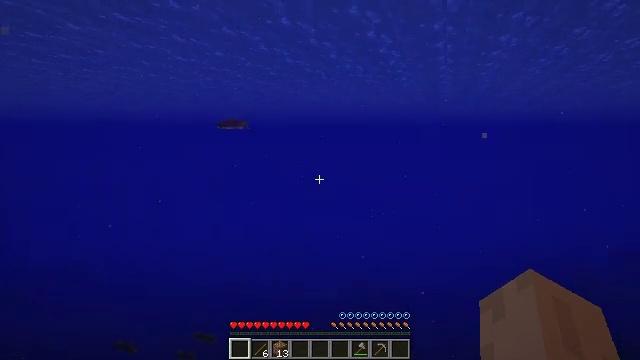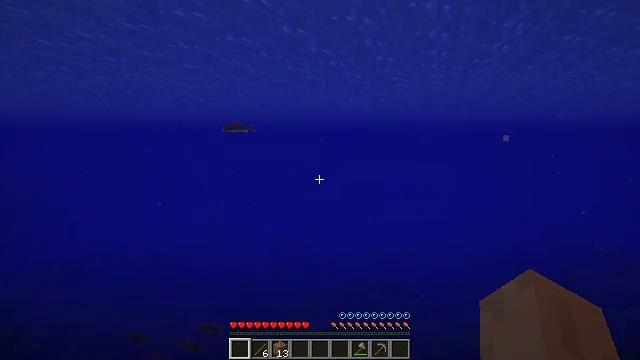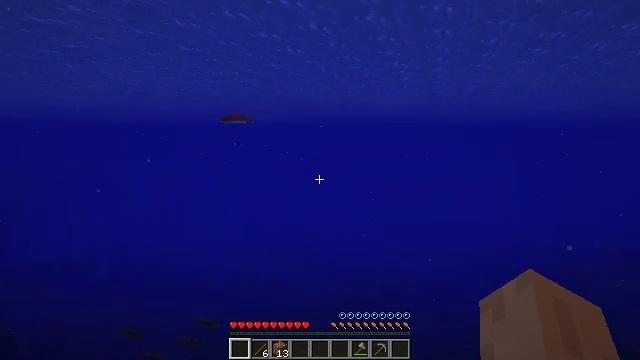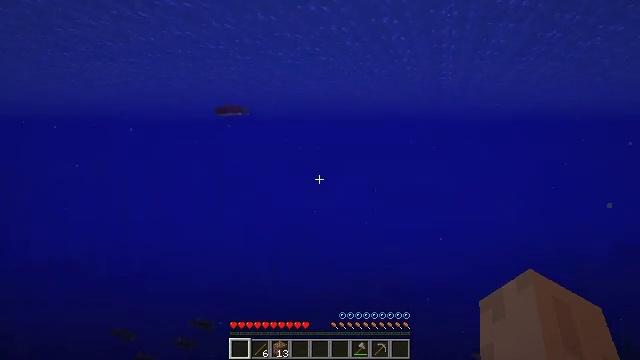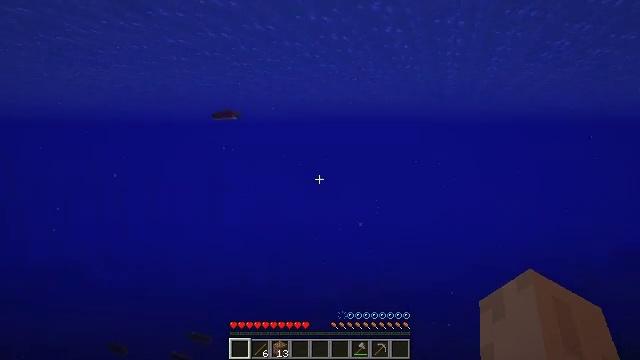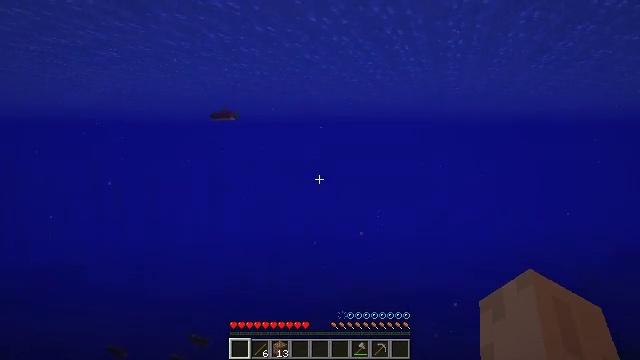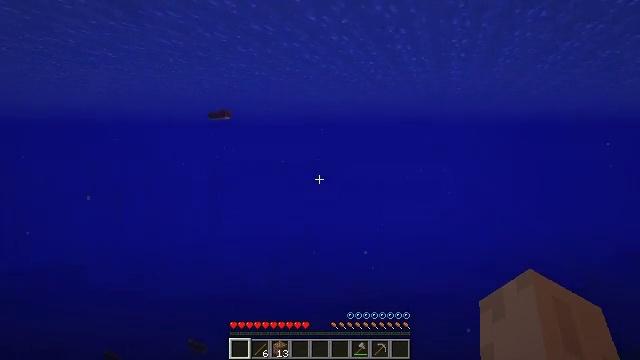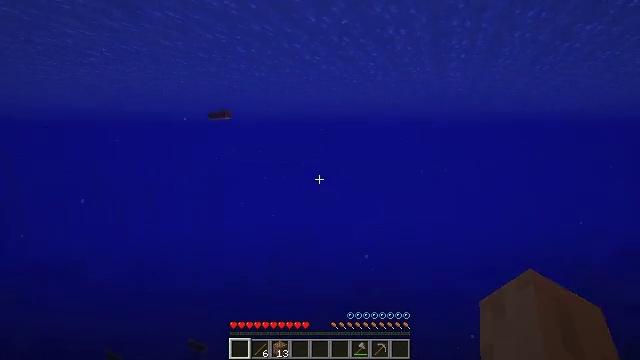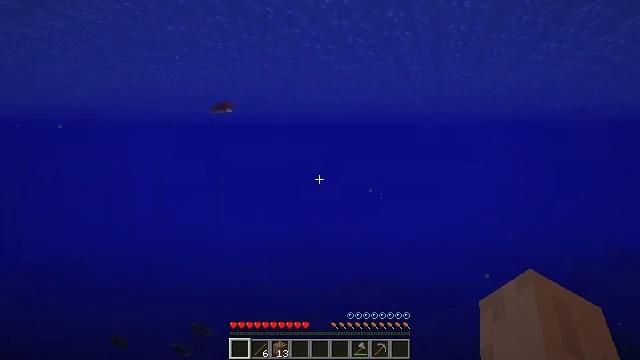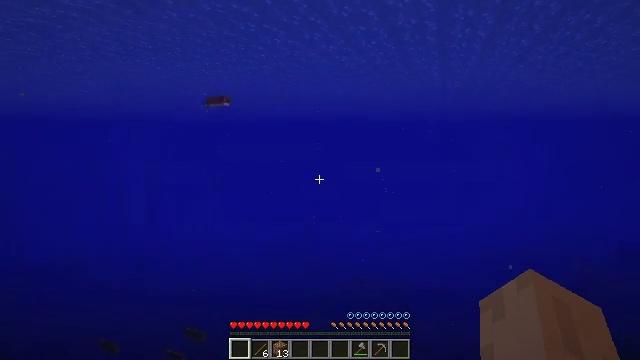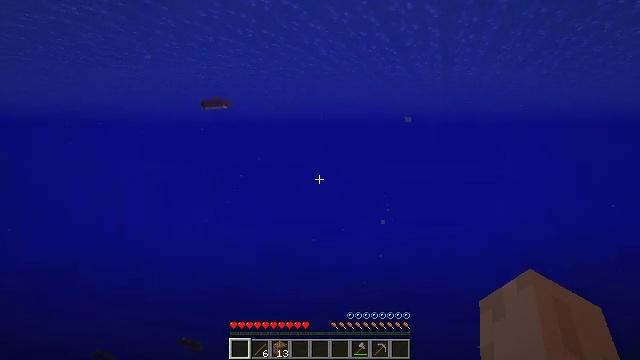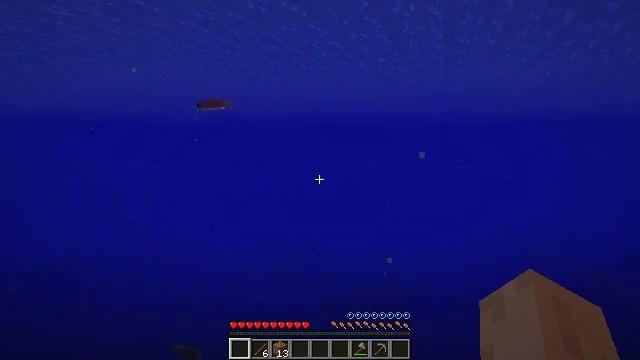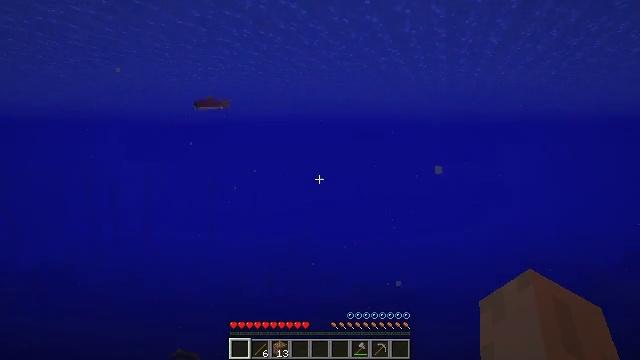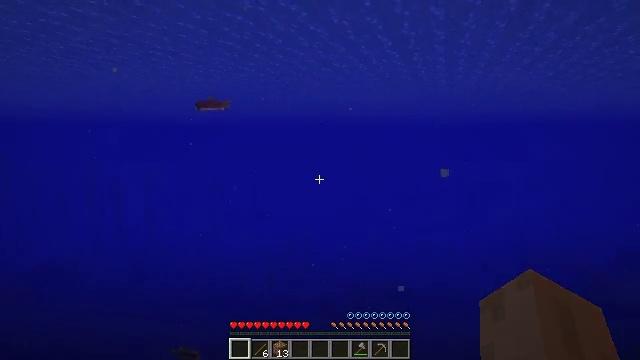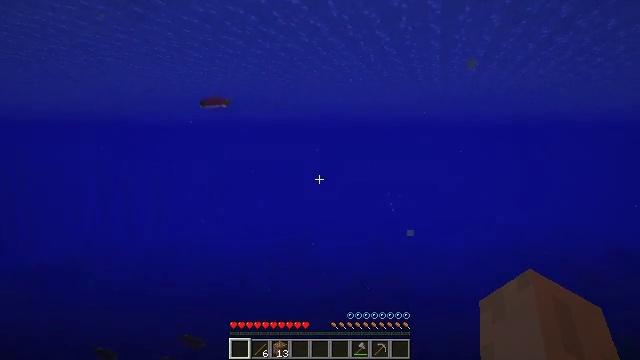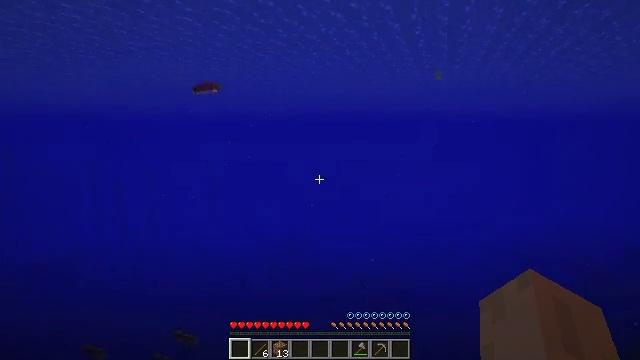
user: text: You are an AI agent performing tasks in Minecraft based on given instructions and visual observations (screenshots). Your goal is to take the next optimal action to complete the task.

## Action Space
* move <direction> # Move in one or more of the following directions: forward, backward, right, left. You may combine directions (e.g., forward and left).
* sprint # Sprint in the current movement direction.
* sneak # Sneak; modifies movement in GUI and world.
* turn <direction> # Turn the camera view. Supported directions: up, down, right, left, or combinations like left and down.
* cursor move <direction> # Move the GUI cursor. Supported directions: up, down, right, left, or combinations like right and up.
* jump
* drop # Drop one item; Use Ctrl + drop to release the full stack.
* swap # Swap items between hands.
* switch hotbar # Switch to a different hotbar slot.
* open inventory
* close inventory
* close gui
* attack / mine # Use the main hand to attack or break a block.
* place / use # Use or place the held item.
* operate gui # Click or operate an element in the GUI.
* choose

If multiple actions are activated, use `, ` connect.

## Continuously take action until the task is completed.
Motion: motion action
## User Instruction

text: Attack the jungle slab to break it.
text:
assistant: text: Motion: move forward
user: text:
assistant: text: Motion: move forward
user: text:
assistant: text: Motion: move forward
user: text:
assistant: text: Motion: move forward
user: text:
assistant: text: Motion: move forward
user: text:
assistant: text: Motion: move forward
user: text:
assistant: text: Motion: move forward
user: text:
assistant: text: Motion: move forward
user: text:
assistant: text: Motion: move forward
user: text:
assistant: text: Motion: move forward
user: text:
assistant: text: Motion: move forward
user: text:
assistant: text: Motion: move forward
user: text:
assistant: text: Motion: move forward
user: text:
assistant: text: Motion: move forward
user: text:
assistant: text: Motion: move forward
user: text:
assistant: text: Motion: move forward
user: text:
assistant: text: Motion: move forward
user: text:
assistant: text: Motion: move forward
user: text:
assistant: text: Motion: move forward
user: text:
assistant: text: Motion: move forward
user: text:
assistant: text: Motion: move forward
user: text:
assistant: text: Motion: move forward
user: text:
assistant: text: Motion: move forward
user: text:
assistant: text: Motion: move forward
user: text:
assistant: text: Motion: move forward
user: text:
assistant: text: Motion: move forward
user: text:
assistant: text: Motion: move forward
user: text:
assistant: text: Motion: move forward
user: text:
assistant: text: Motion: move forward, jump
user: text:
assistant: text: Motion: move forward, jump